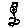
Label: cat